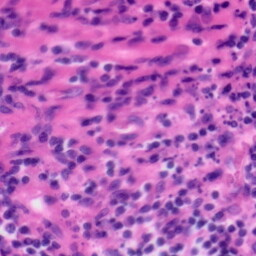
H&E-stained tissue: Tonsil